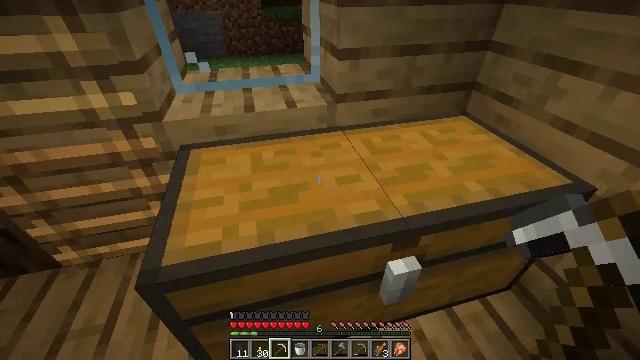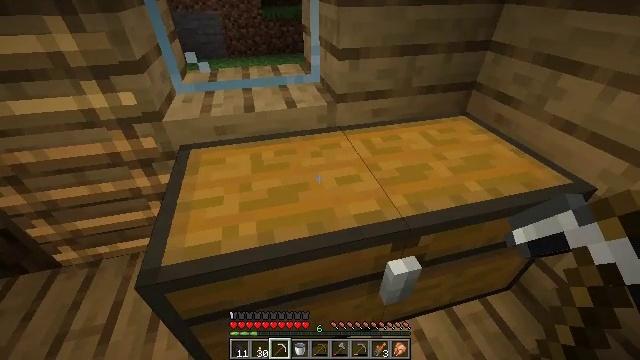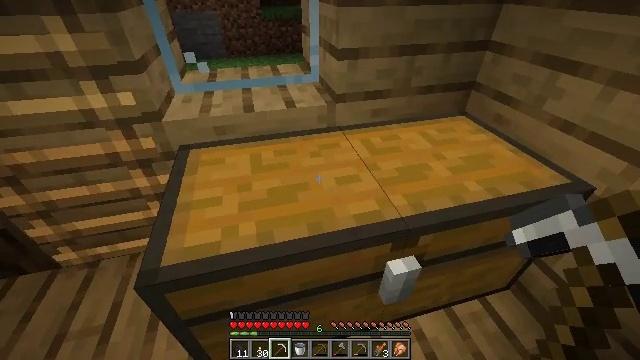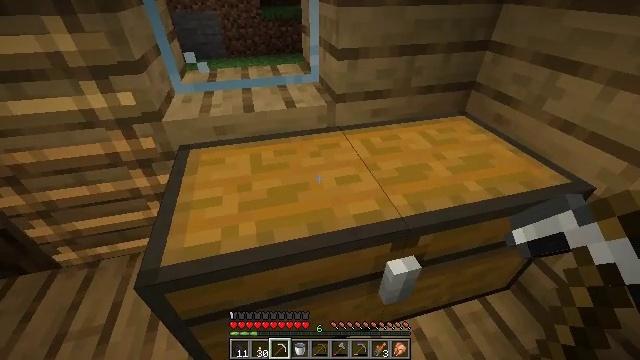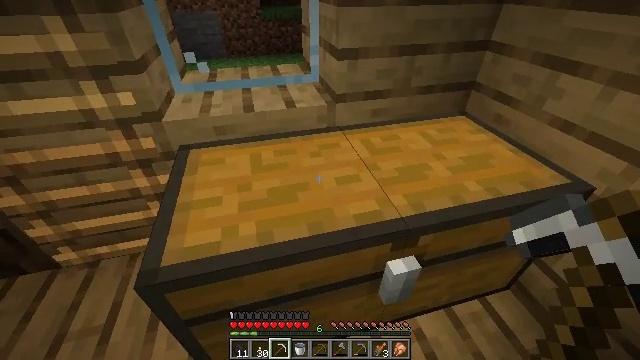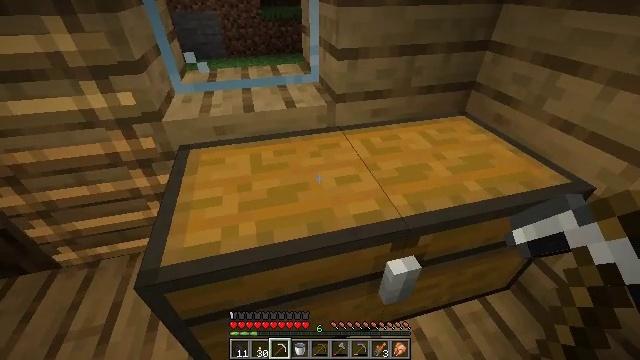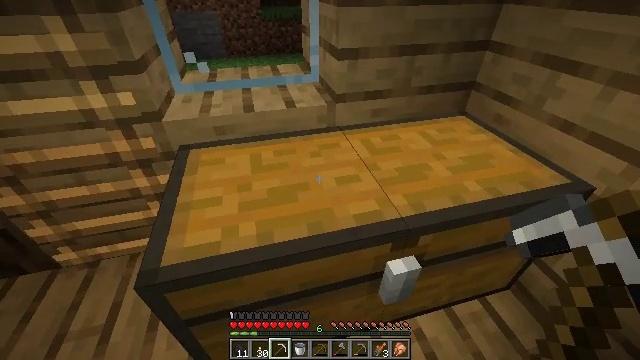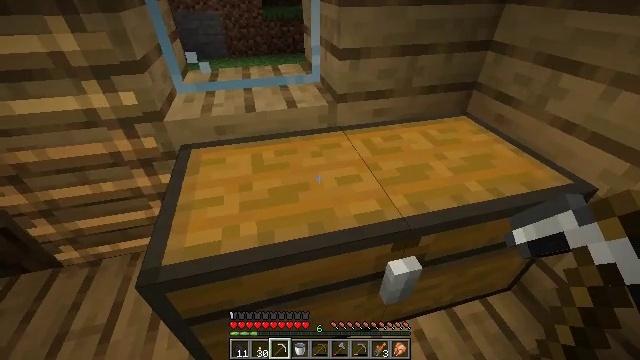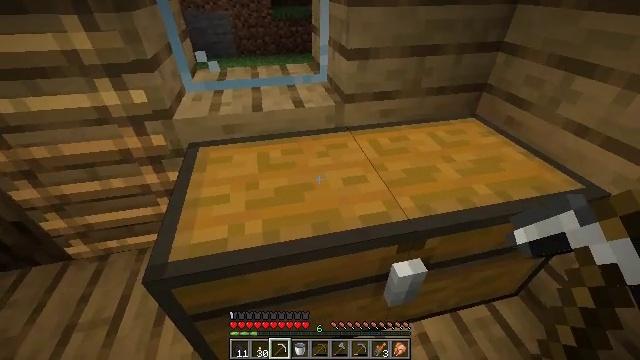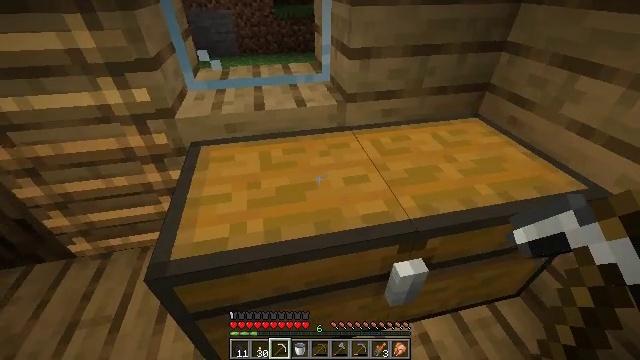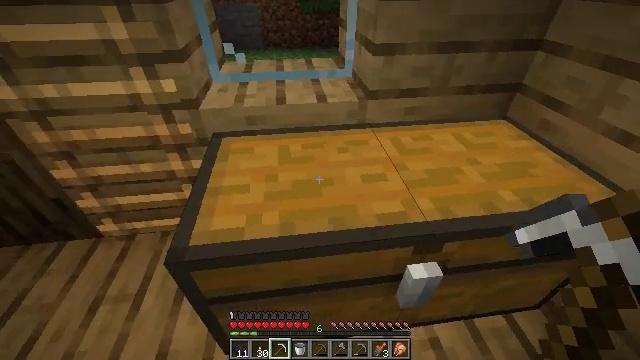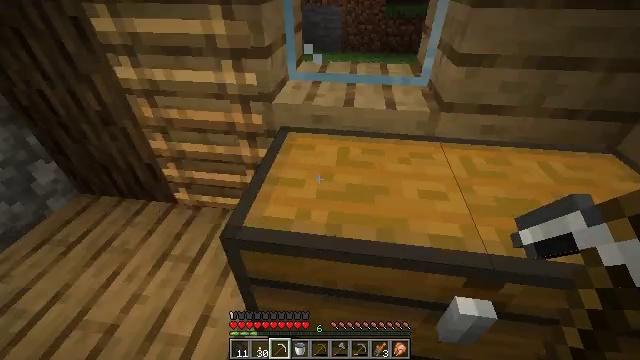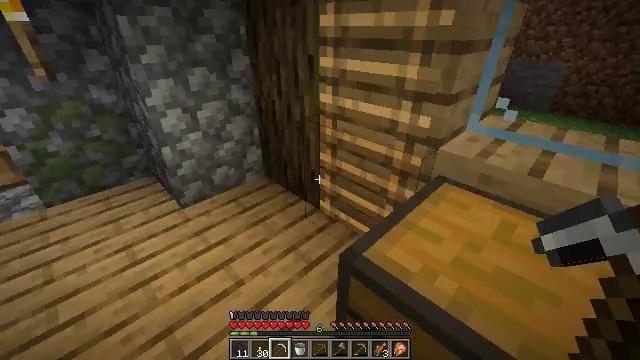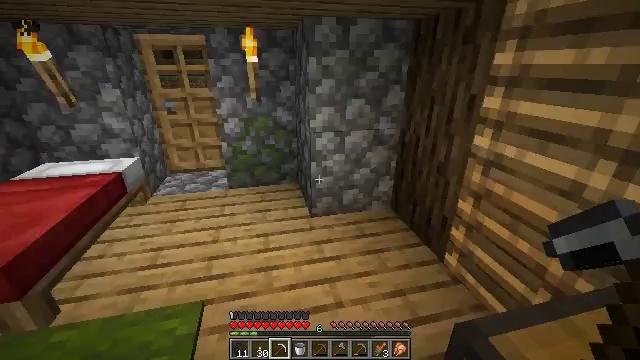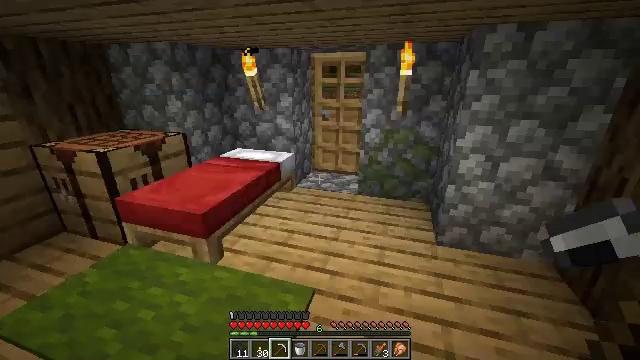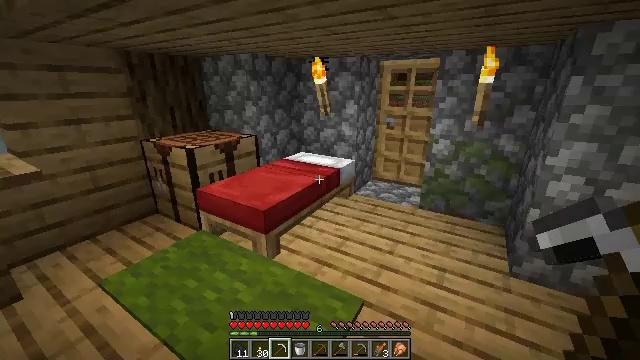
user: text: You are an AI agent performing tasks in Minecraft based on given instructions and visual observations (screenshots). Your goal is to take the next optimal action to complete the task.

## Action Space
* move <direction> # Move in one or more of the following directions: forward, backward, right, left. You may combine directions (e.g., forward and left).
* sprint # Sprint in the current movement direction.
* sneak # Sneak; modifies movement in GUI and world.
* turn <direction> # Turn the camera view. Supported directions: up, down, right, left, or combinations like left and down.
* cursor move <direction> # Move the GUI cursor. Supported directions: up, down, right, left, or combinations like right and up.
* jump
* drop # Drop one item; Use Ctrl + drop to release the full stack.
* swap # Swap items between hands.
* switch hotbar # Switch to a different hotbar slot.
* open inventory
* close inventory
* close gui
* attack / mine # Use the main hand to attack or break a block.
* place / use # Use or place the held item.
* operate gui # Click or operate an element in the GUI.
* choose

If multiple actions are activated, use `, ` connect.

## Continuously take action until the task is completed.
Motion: motion action
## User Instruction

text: Craft an iron chestplate.
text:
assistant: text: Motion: no_op
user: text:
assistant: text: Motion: no_op
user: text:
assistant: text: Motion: no_op
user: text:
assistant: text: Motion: no_op
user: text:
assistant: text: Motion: no_op
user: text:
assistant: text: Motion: no_op
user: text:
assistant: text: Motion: no_op
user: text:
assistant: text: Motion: turn left
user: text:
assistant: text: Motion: no_op
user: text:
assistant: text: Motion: turn left
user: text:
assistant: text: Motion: turn left
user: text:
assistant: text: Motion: turn left and up
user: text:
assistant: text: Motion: turn left and up
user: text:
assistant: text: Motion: turn left and up
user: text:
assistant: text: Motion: turn left and up
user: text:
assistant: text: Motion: turn left and up
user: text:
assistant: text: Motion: no_op
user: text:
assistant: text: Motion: no_op
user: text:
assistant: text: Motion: no_op
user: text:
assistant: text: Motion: no_op
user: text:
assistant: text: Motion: no_op
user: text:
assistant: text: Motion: no_op
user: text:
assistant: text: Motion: turn left
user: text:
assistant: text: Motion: no_op
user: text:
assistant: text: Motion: no_op
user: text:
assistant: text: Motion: no_op
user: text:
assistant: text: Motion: no_op
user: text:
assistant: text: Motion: no_op
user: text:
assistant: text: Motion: no_op
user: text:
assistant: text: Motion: no_op